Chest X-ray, PA view. Patient: 14 years old, sex F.
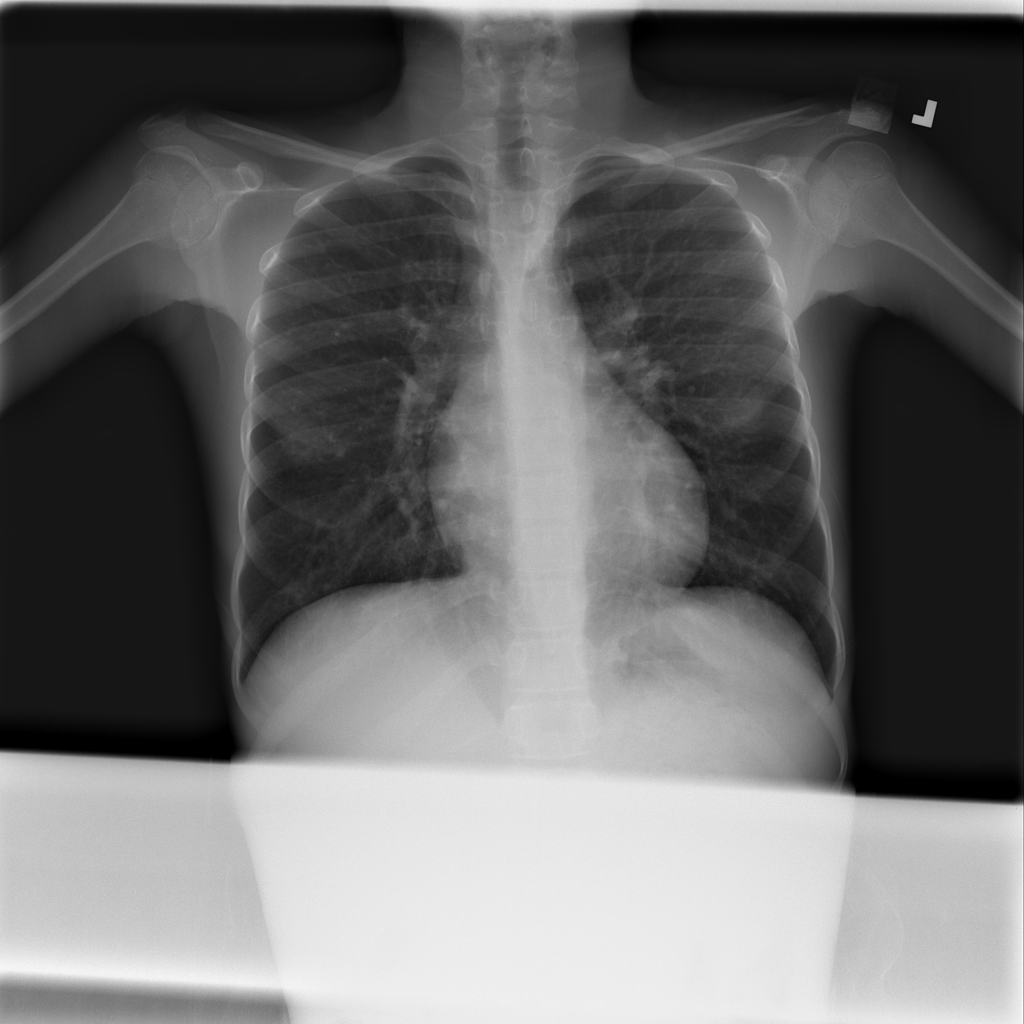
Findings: No Finding